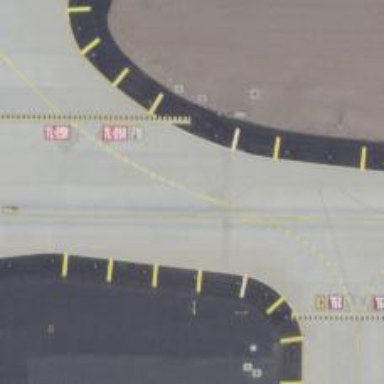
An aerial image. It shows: View of taxiway at the airport.